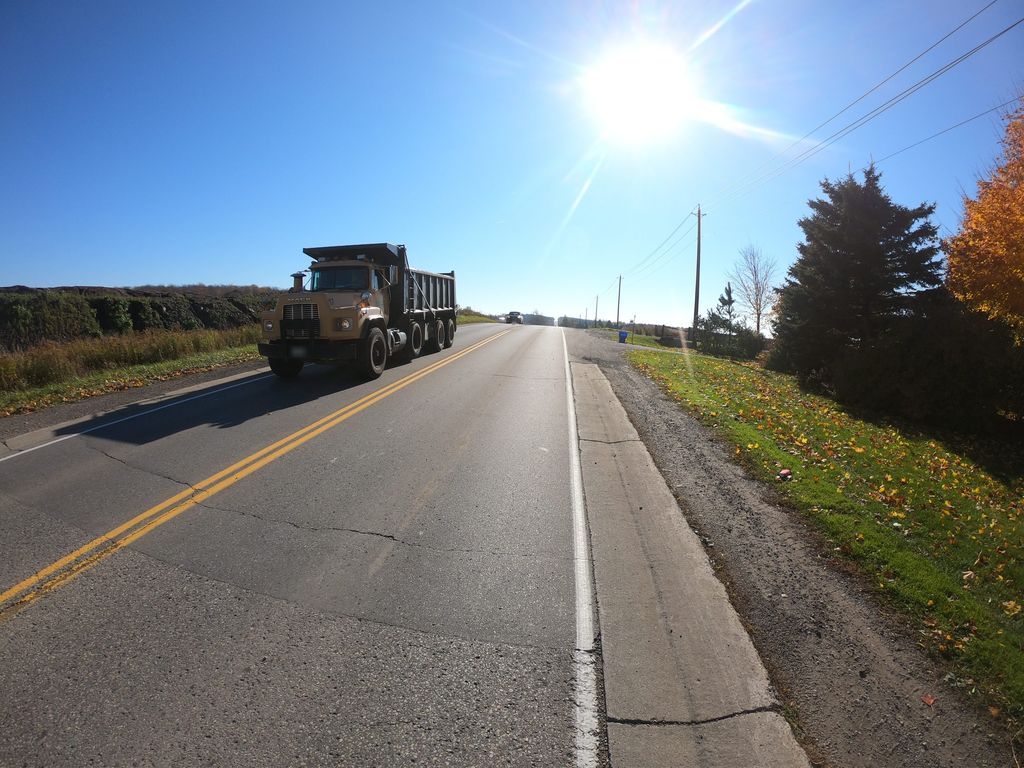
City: kitchener-waterloo